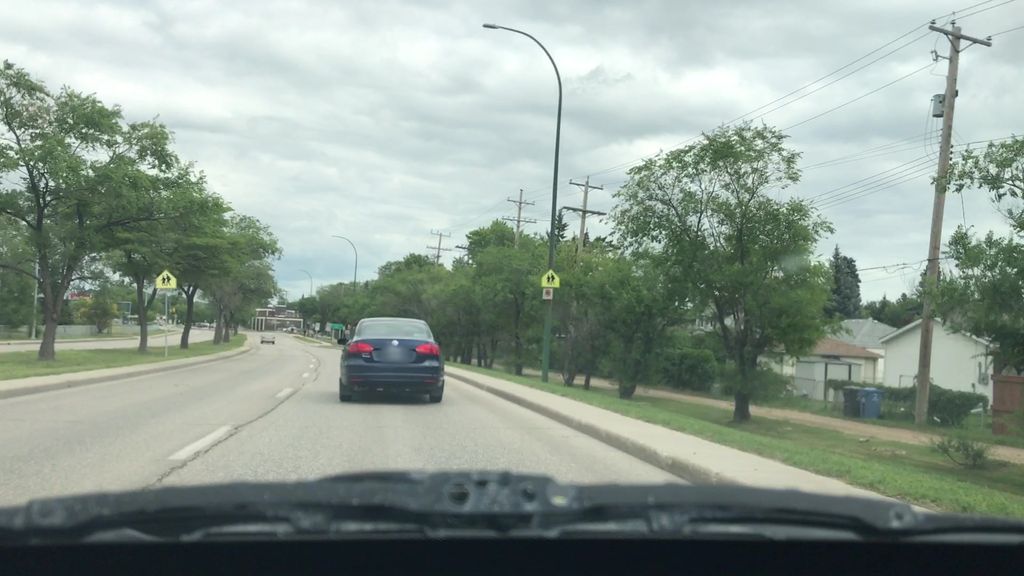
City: winnipeg